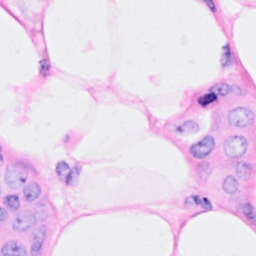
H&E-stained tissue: Breast